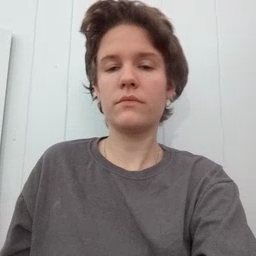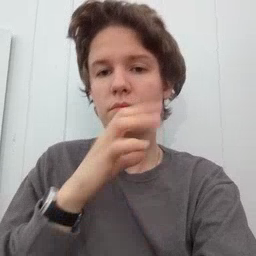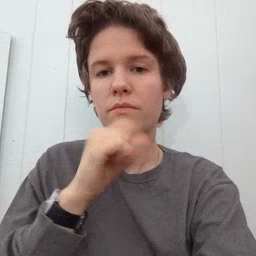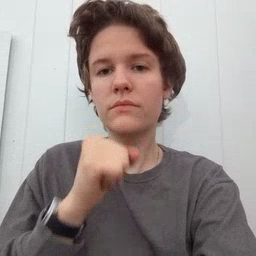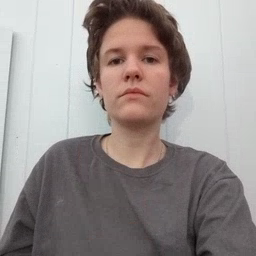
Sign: orange